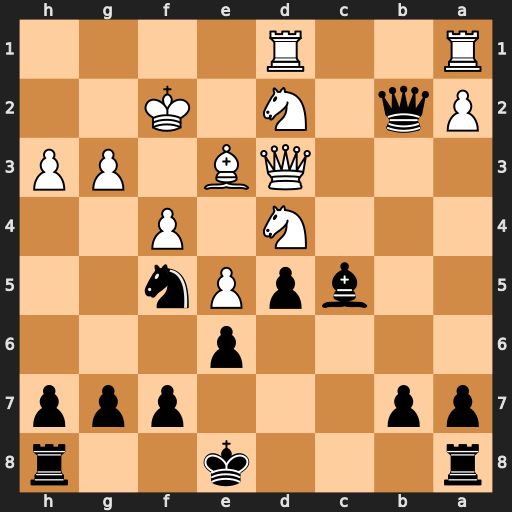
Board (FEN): r3k2r/pp3ppp/4p3/2bpPn2/3N1P2/3QB1PP/Pq1N1K2/R2R4
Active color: b
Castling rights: kq
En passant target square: -
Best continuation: Bxd4 Bxd4 Qxd4+ Qxd4 Nxd4